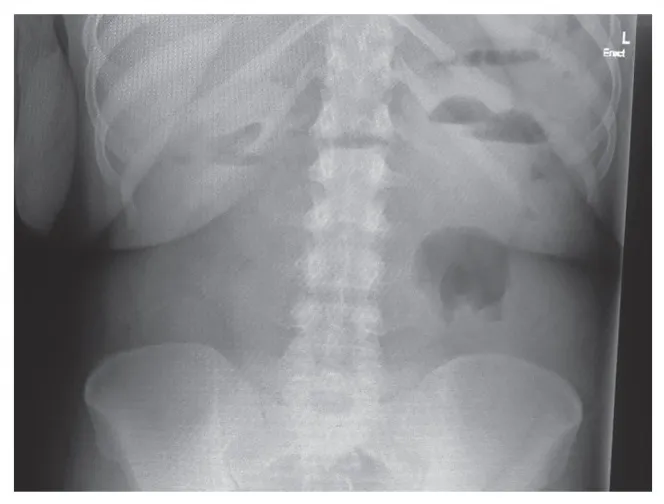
The patient's erect abdominal radiograph. Multiple air-fluid levels are depicted.
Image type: radiology (x_ray)